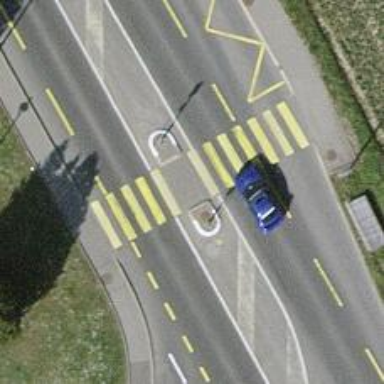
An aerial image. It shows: Marked road crossing with pedestrian island.